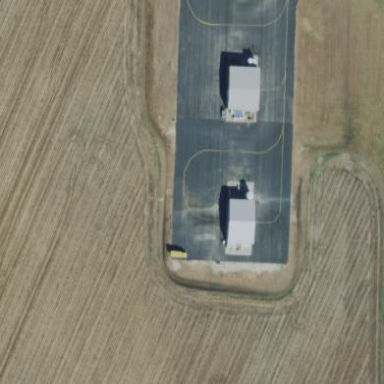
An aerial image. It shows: Apron at the airport.